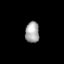
Tissue: lung
Cell type: T cells
Senescence score: 0.1991
Nuclear area (px): 289
Mean DAPI intensity: 165.952